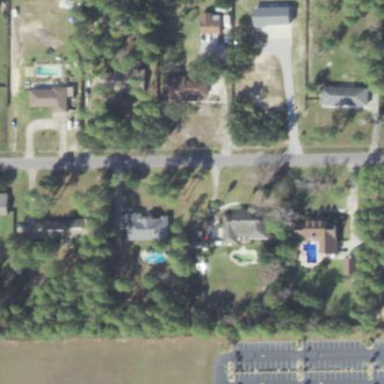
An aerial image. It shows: Residential area composed of single-family homes.